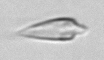
Label: Oxytoxum